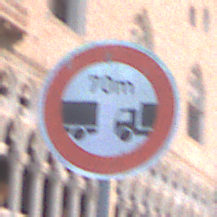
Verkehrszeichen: VerbotUnterschreitenMindestabstand
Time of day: SunriseSunset
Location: Outdoor (Urban)
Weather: Clear
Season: NotSpecified
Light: Natural